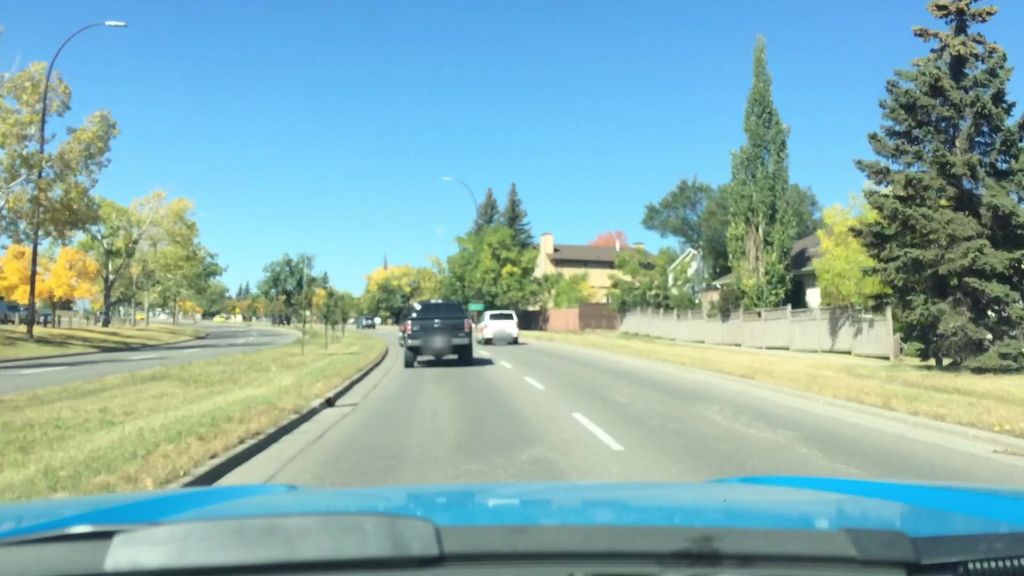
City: calgary